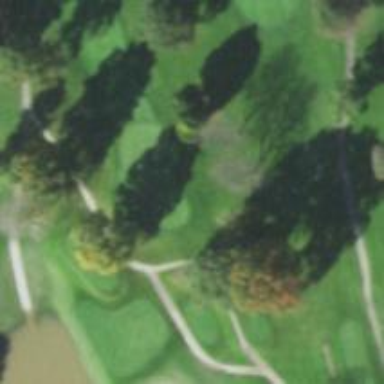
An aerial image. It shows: Path used for both walking and golf.